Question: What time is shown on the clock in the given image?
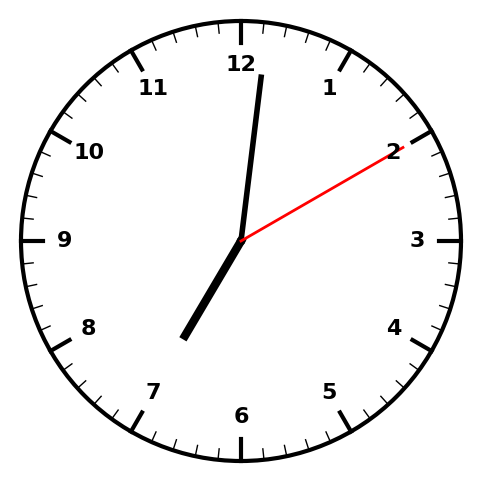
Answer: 07:01:10